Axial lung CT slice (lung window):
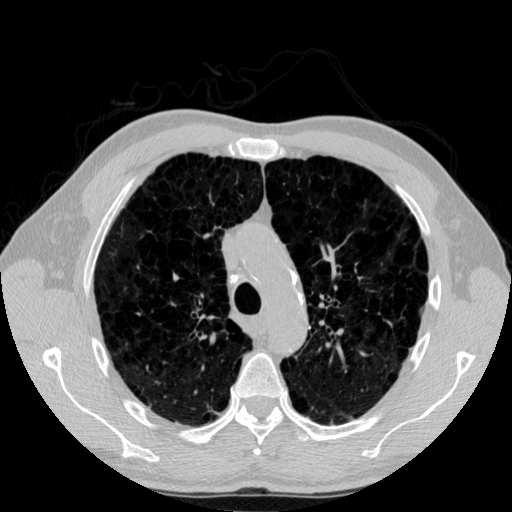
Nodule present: no